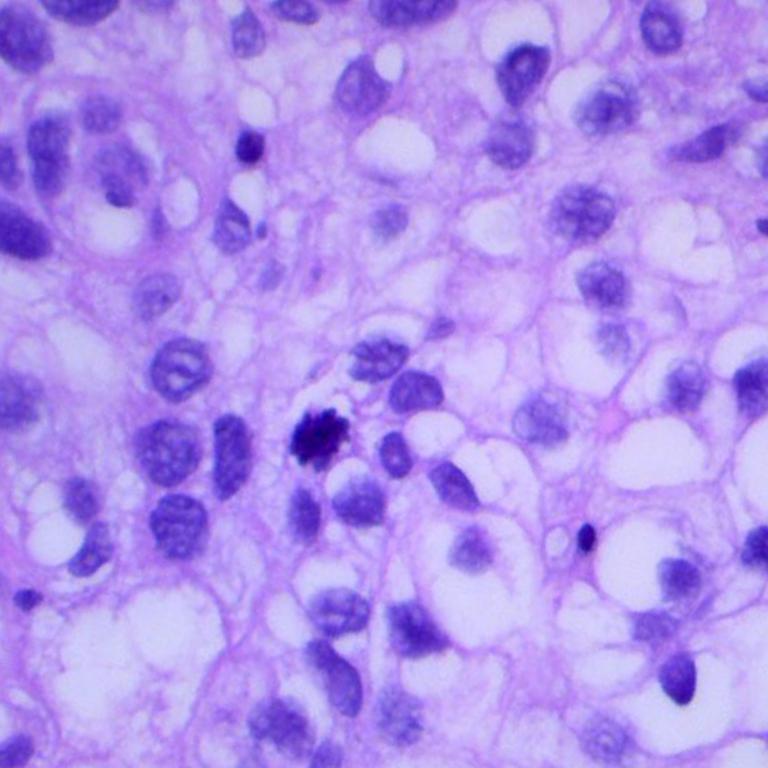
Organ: lung
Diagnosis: squamous carcinomas